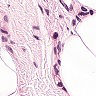
Metastatic tissue present: yes